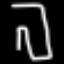
Label: pants